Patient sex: M
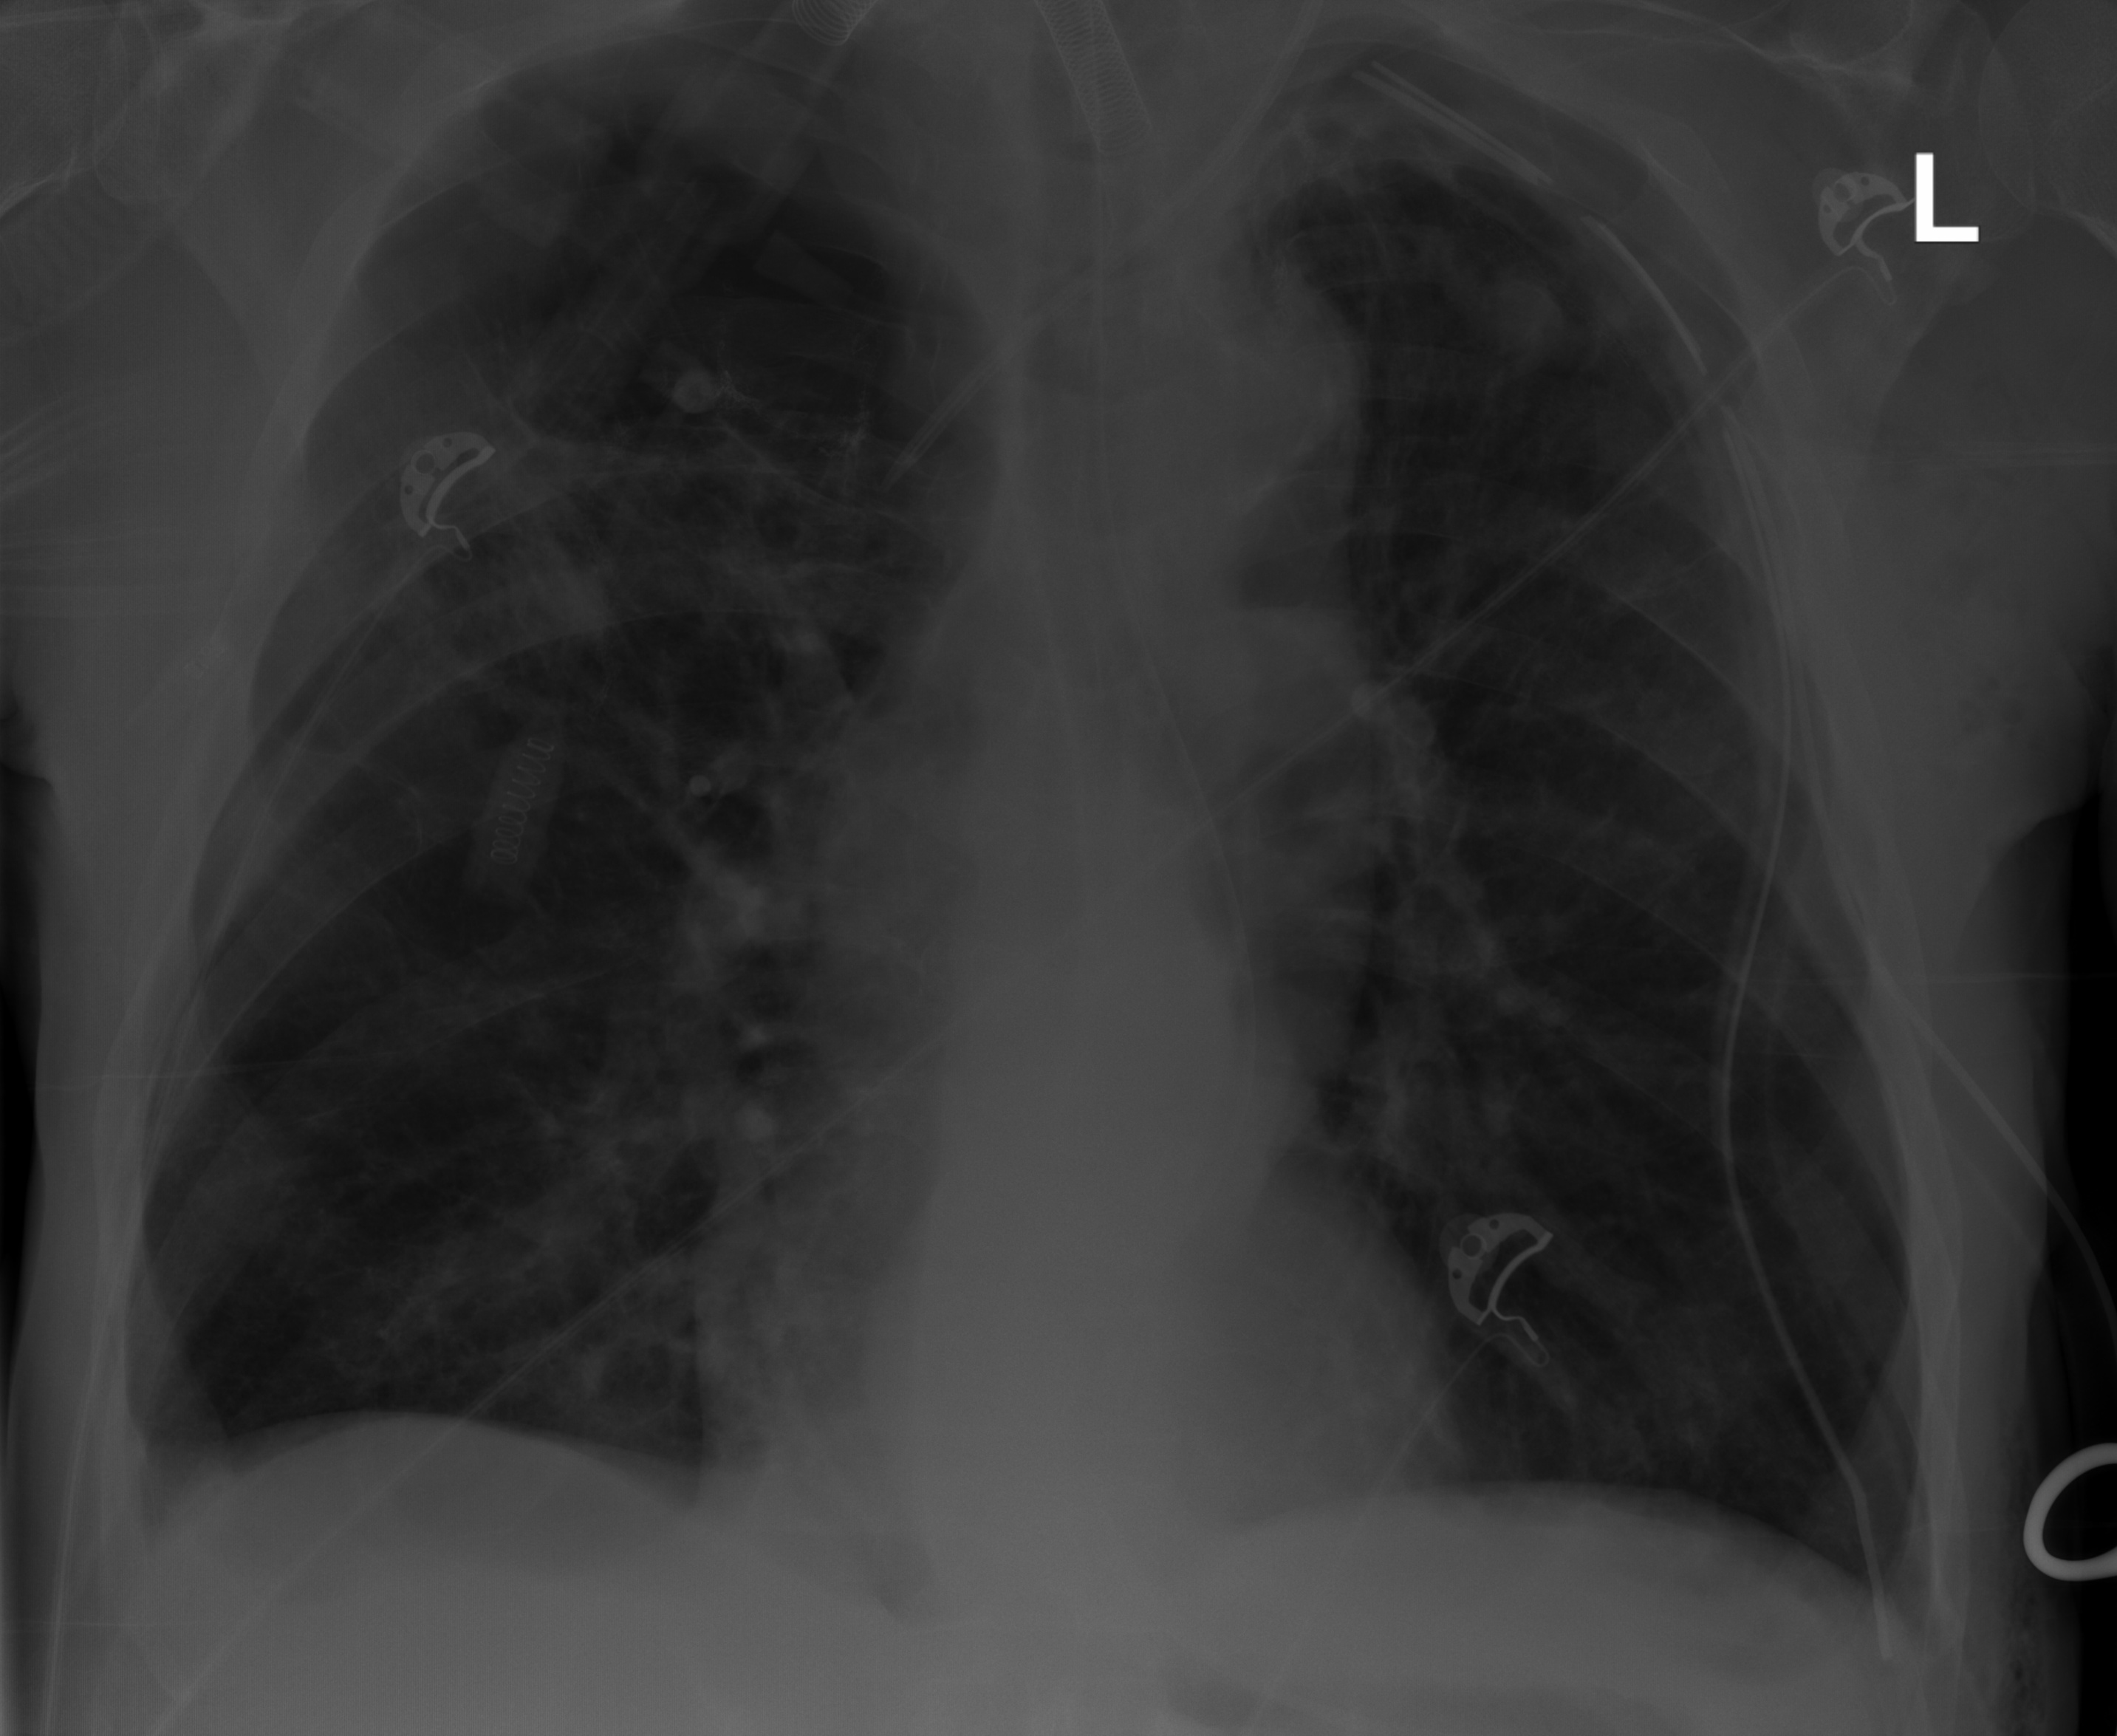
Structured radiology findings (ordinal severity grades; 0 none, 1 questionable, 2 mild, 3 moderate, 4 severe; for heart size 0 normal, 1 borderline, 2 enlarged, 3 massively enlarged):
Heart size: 0
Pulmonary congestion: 0
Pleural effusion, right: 0
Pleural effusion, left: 0
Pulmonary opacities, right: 2
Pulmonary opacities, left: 0
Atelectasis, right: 0
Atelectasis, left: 0